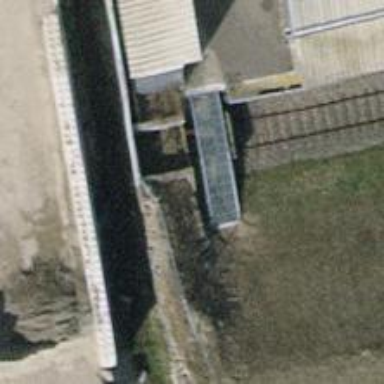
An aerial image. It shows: Single-track electrified rail service spur with contact line.